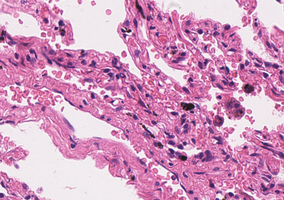
Tumor epithelial tissue: no
Tumor-associated stroma tissue: no
Normal tissue: yes